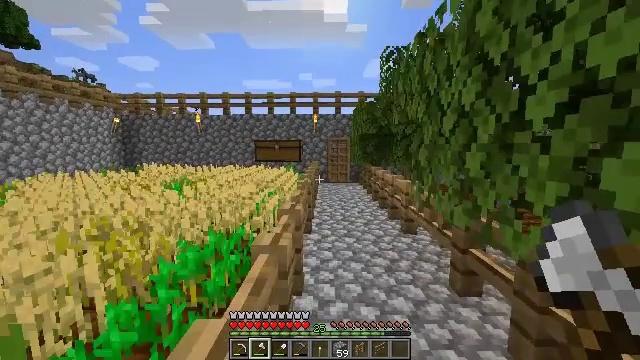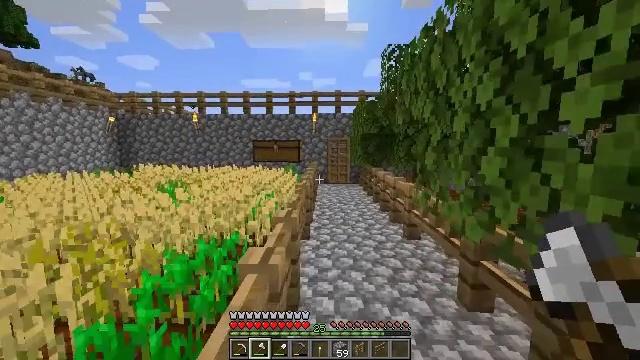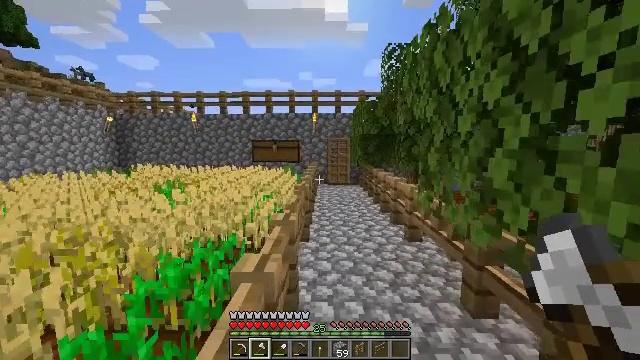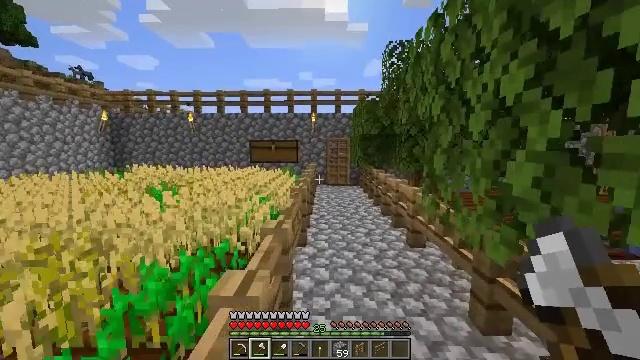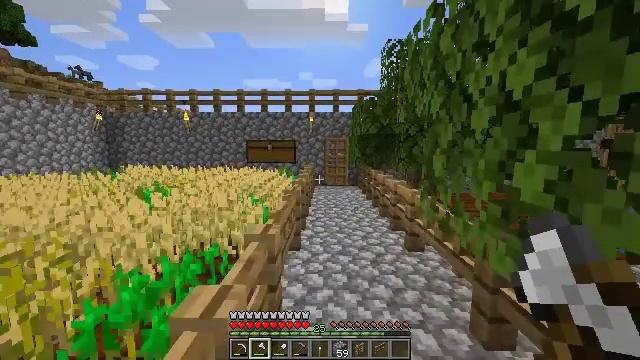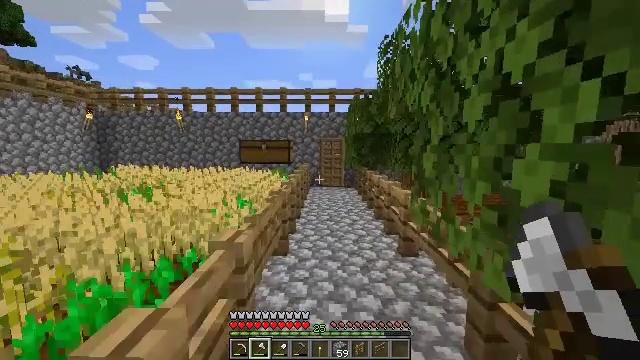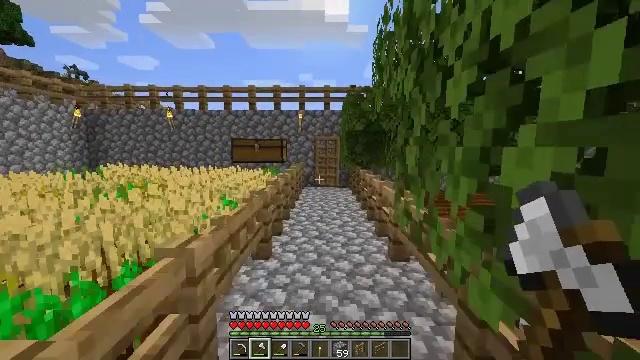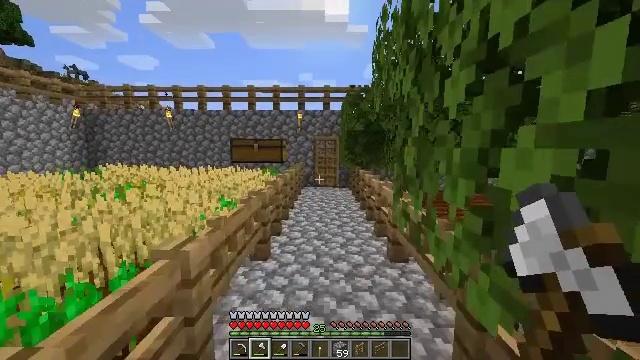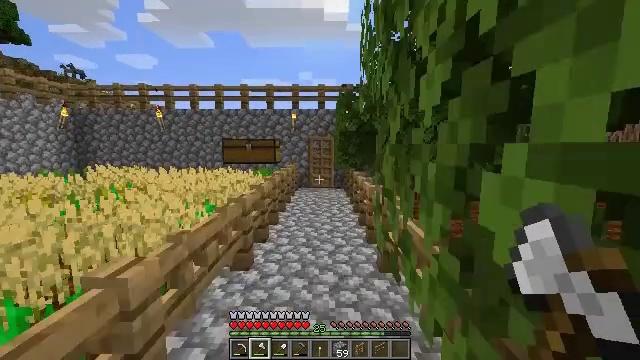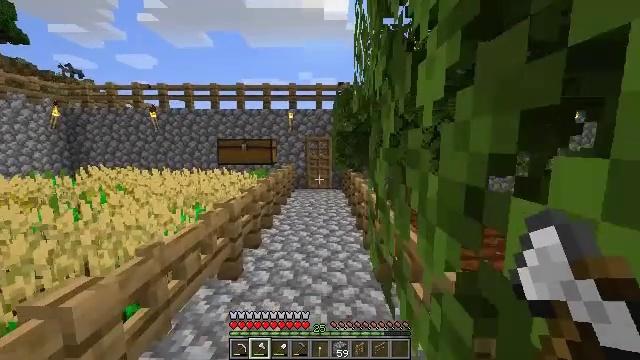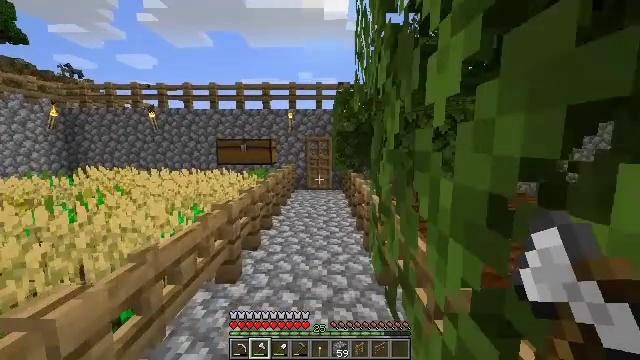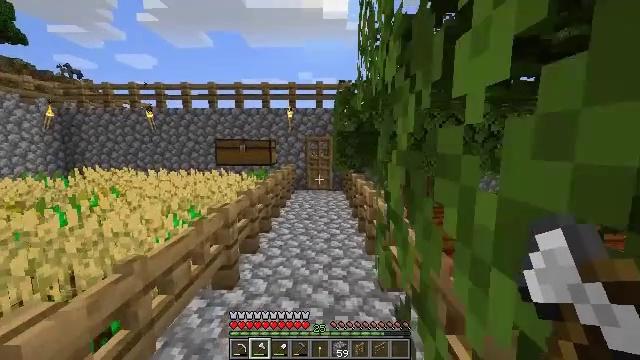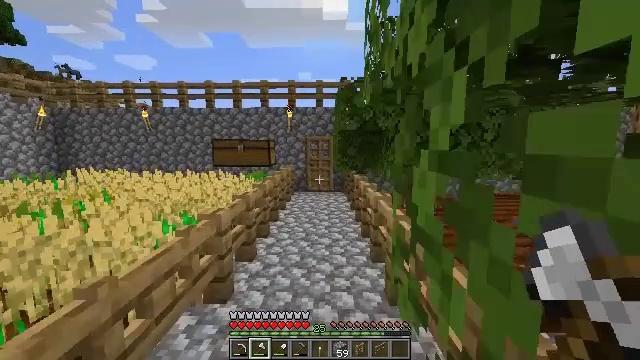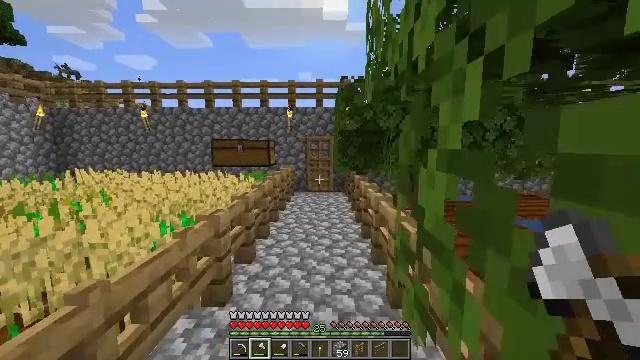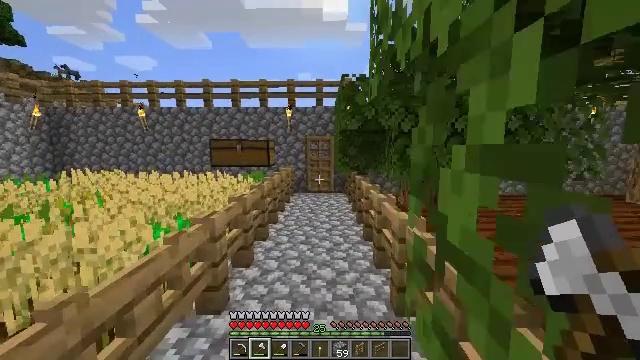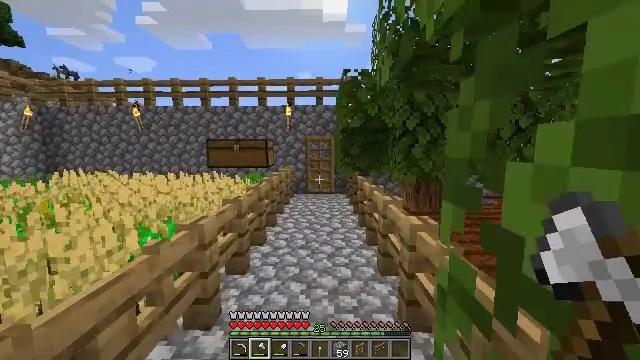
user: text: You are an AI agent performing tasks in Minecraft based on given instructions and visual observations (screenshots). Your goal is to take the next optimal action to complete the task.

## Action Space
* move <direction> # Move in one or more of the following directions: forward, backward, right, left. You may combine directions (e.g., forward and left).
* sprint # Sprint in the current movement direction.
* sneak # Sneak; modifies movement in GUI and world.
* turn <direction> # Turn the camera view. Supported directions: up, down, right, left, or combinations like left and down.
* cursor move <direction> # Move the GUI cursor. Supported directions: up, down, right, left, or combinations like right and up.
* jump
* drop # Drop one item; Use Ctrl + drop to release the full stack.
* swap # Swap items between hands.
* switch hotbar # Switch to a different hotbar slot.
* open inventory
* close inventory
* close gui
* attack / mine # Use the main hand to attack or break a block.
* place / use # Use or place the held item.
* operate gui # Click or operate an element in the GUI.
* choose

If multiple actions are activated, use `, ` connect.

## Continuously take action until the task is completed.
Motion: motion action
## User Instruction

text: Prepare granite stairs on the crafting table.
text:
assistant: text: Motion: move forward
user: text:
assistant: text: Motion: move forward
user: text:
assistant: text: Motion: move forward and move right
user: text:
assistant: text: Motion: move forward and move right
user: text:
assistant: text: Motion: move forward and move right
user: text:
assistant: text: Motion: move forward and move right
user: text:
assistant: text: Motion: move forward and move right
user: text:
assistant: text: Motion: move forward and move right
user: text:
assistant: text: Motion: move forward and move right
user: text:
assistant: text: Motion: move forward and move right
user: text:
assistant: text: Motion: move forward and move right
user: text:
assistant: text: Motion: move forward and move right
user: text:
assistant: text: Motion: move forward and move right
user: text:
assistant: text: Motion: move forward and move right
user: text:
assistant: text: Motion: move forward and move right
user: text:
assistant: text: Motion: move forward
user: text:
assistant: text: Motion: move forward
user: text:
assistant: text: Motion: move forward
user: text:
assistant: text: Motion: move forward
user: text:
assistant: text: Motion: move forward
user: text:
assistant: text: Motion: move forward
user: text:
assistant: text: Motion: move forward
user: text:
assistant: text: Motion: move forward
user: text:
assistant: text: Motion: move forward
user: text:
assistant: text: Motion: move forward
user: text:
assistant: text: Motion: move forward
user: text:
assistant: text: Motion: move forward
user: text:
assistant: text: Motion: move forward
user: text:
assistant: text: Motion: move forward
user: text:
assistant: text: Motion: move forward